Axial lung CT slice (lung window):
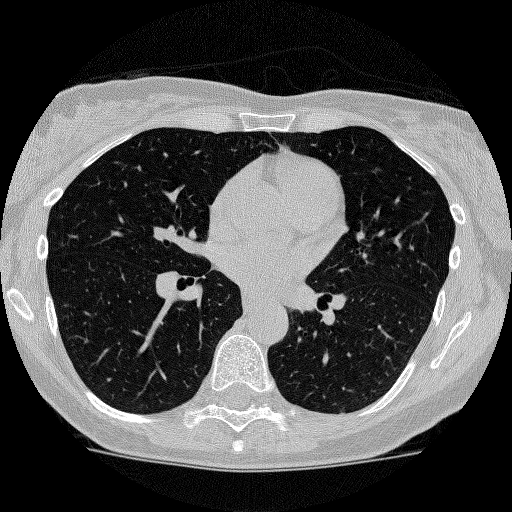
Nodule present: no